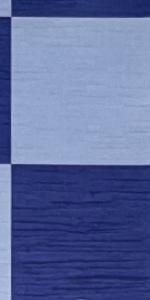
Label: Empty